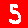
Digit: 5